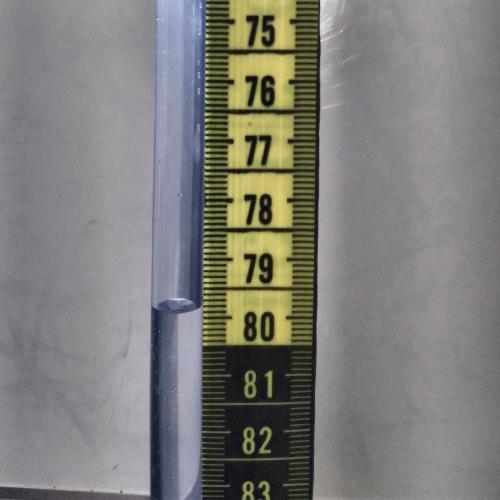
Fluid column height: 79.9 cm